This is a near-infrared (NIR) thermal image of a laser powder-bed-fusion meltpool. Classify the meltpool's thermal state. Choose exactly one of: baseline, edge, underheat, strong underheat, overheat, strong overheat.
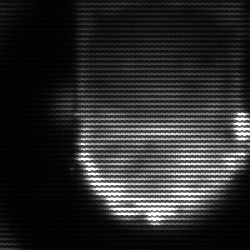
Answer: baseline